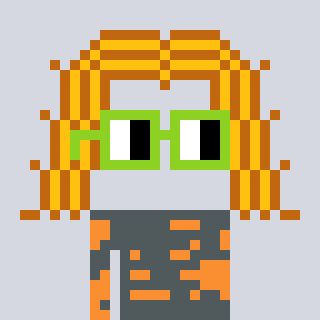
a pixel art character with square light green glasses, a hair-shaped head and a orange-colored body on a cool background